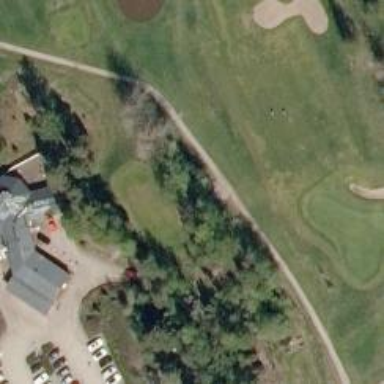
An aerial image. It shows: Path used for both walking and golf.